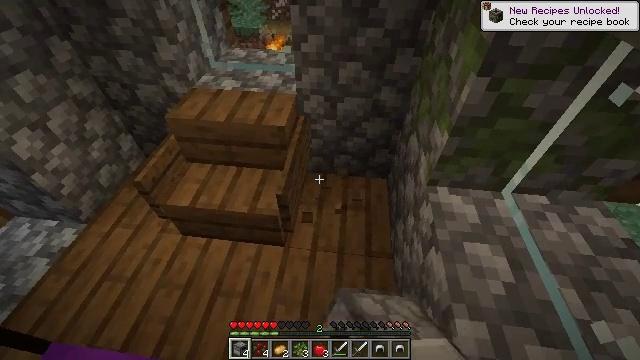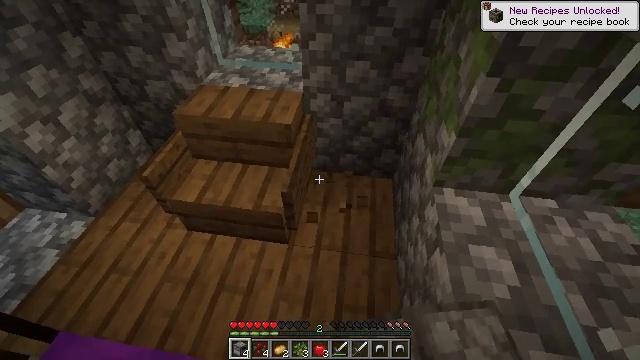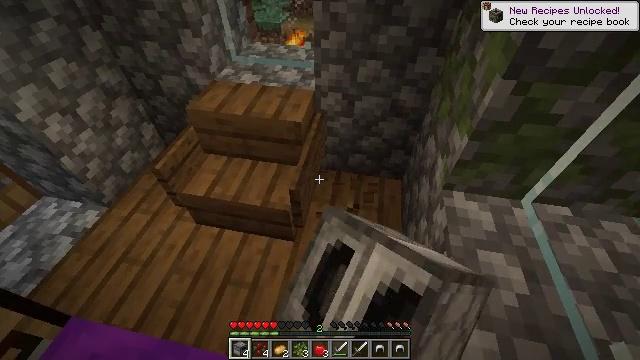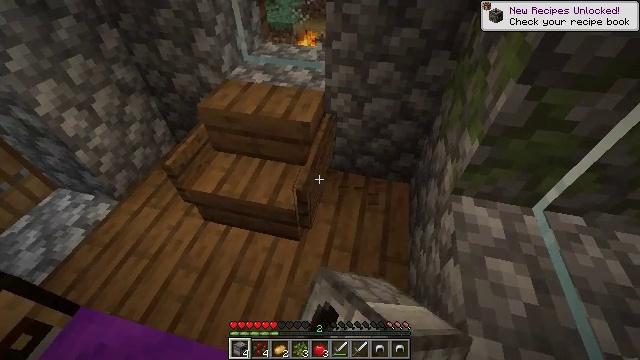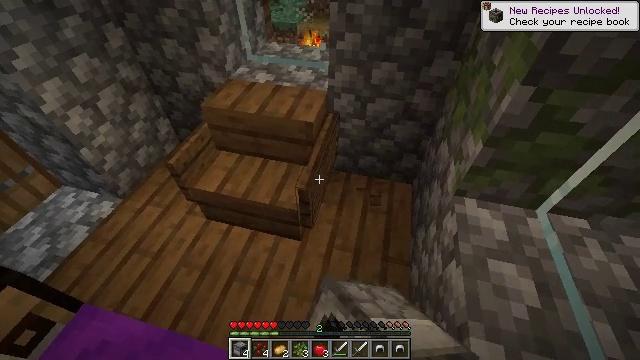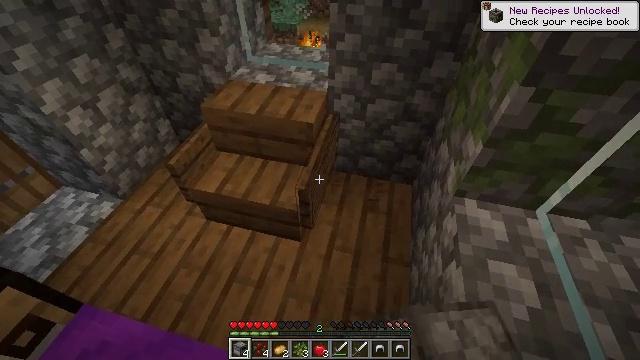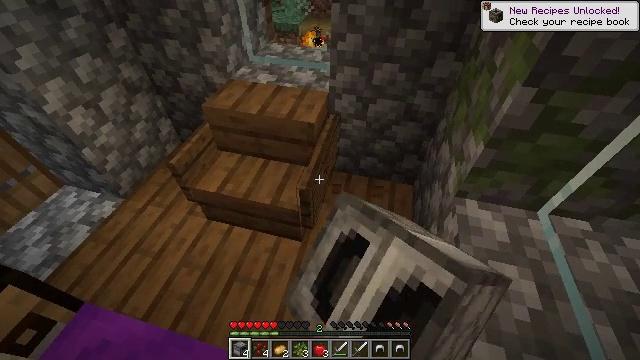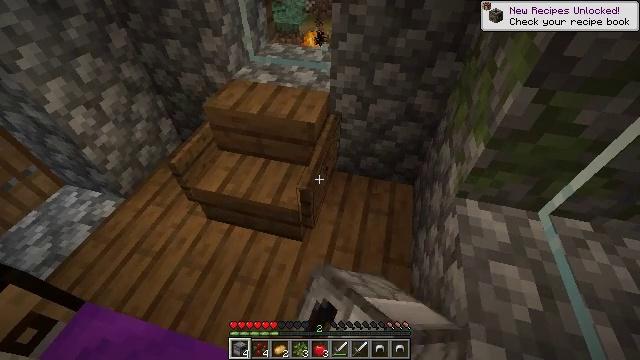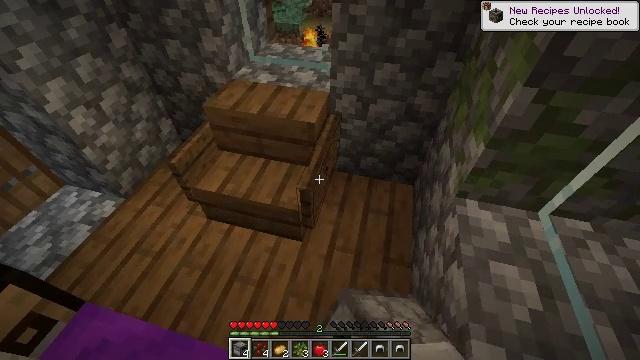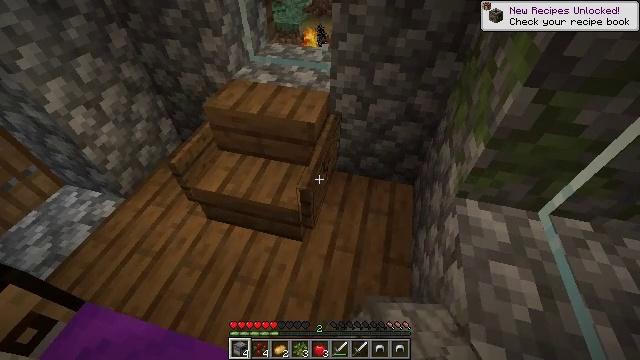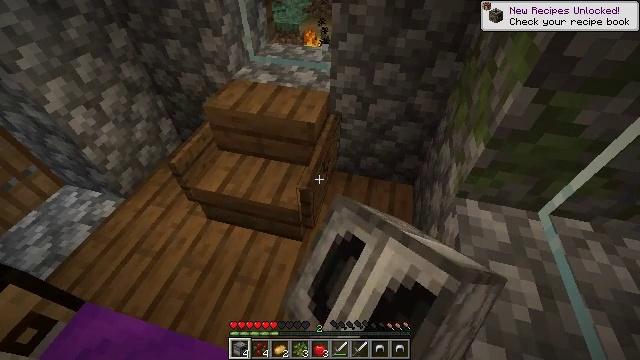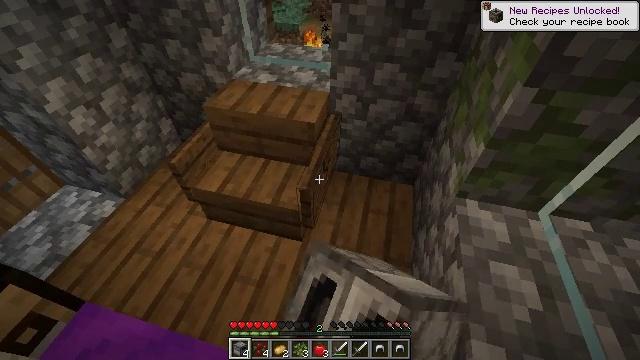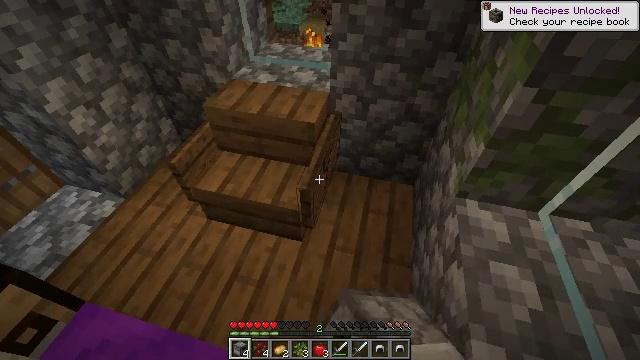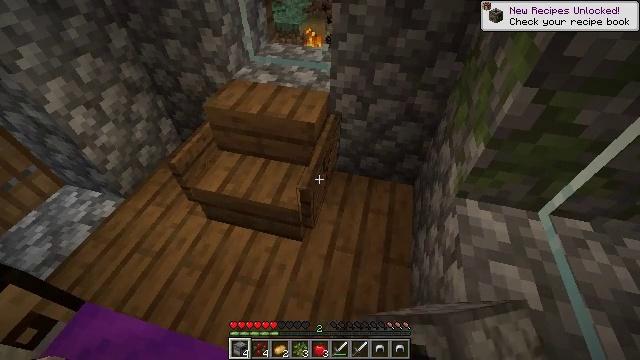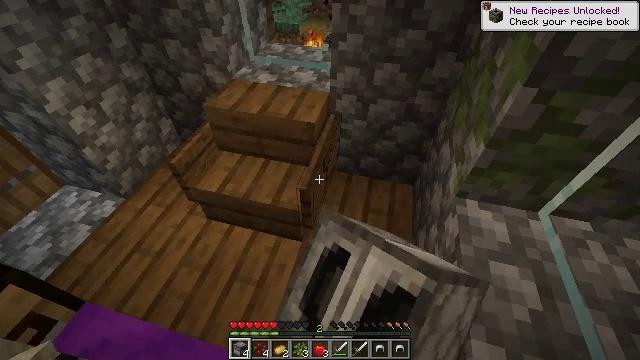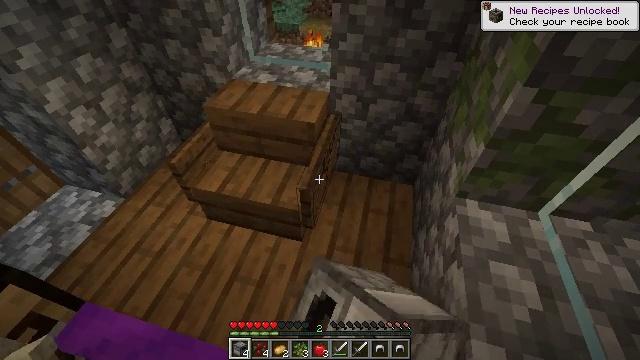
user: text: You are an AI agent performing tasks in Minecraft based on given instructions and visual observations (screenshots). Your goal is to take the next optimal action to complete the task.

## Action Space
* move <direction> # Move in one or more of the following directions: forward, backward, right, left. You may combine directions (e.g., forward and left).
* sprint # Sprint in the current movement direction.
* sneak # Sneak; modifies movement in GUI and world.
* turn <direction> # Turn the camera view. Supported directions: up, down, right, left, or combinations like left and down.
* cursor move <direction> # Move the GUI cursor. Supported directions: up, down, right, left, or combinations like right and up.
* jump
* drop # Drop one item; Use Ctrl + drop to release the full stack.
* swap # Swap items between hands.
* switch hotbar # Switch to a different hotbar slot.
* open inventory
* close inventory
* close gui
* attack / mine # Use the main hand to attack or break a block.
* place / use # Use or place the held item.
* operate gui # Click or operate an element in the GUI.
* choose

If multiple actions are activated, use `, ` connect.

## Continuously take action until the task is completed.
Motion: motion action
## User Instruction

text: Get the spruce wall sign into your inventory.
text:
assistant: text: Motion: turn left, attack / mine
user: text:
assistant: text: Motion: turn left, attack / mine
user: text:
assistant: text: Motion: turn left, attack / mine
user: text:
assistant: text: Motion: attack / mine
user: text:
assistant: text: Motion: attack / mine
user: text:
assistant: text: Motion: attack / mine
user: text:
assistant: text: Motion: attack / mine
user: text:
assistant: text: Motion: attack / mine
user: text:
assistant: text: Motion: attack / mine
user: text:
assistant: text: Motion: attack / mine
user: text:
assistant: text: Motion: attack / mine
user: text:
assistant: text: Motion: attack / mine
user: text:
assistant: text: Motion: attack / mine
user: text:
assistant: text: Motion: attack / mine
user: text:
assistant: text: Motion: attack / mine
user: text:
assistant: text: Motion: attack / mine
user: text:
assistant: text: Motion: attack / mine
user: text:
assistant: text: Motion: attack / mine
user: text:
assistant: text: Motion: attack / mine
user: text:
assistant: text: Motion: attack / mine
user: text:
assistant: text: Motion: attack / mine
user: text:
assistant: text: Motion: attack / mine
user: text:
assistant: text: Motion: attack / mine
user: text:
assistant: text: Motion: attack / mine
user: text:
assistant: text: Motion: attack / mine
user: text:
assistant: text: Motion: attack / mine
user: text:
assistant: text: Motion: attack / mine
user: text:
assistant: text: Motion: attack / mine
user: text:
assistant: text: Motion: attack / mine
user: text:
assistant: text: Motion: attack / mine